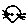
Label: cat